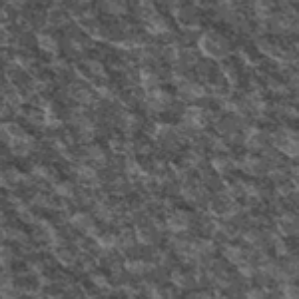
Label: frost